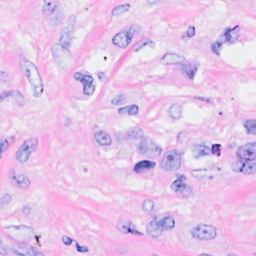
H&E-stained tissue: Breast